Question: I'm trying to map a column in a financial report with a table.
Right now my formula searches the "E:E" column. However instead of using "E:E" which is hardcoded I want to let users change the column by mapping it in a table. The red square marks the cell I want to retrieve the column from.

How can I make it so that instead of using "E:E" it retrieves the column to search for in the cell "TeamColumn"?
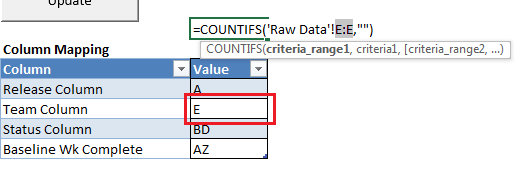
Answer: You are looking for the <URL> that string describes. In this case, assuming the letter 'E' is in cell 'A1', your formula would be
'''
=COUNTIFS(INDIRECT("'Raw Data'!" & A1 & ":" & A1), "")
'''